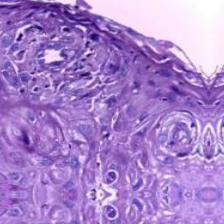
Diagnosis: Normal